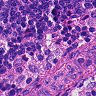
Metastatic tissue present: no